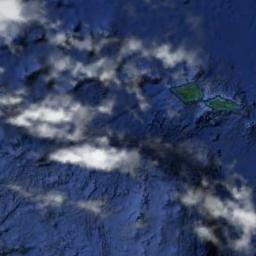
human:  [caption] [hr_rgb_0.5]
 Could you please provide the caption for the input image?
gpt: A large cloud of white clouds floated over the farmland .

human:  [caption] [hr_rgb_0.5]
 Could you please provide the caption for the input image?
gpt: Sparse white clouds on the blue sea .

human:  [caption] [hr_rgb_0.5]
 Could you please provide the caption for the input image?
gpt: The white cloud is above blue sea and green island .

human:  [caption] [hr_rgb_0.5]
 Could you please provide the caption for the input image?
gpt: The stratocumulus are located above the surface of the sea and two islands are at sea .

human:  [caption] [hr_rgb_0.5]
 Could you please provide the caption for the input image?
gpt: There are some pieces of white clouds over some islands .